Question: I am customising a website in WordPress(CMS). I want to add some elements in my website as background design.
It look something similar like this:

I google and found a way to do it - Using a builder tool in CMS - 'Elementor'.
The good thing is, in 'Elementor' there is a way to add 'background-img' and control 'background-position'.
The bad thing is, I have successfully added and control the element moving around until the place that I want. But The background element seems cannot cross the '<section>' which mean they will only stay in their own container.
<URL>
I figured it out another way to do it, which is add the '' at the current page. Then use 'position: absolute' to position it properly.
But I prefer not to do that way.
Example snippet:
'''
#section-1 {
background-color: #000;
width: 100%;
height: 200px;
color: white;
padding: 20px;
}
#section-2 {
background-color: yellow;
background-image: url(https://temp1.asign.pro/wp-content/uploads/2019/05/element-2.png);
background-position: -150px -223px;
background-repeat: no-repeat;
width: 100%;
height: 200px;
color: black;
padding: 20px;
}
'''
'''
<section class="section" id="section-1"></section>
<section class="section" id="section-2"></section>
'''
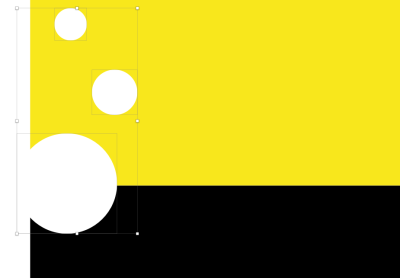
Answer: The issue with using the triangles as a background-image is that you'll never be able to position them 'out' of the section. The background is a part of the element and can only go as far as the element's dimensions. However, you can make use of the pseudo element and position them absolutely, like so:
'''
#section-1 {
background-color: #000;
width: 100%;
height: 200px;
color: white;
padding: 20px;
overflow: visible;
}
#section-2 {
background-color: yellow;
width: 100%;
height: 200px;
color: black;
padding: 20px;
overflow: visible;
position: relative;
}
#section-2::before{
content: '';
position: absolute;
top: -70px;
left: 0;
width: 200px;
height: 200px;
background: url(https://temp1.asign.pro/wp-content/uploads/2019/05/element-2.png) no-repeat center center/100%
}
'''
'''
<section class="section" id="section-1"></section>
<section class="section" id="section-2"></section>
'''